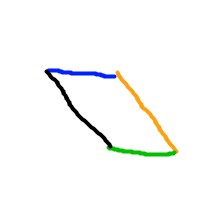
Shape: parallelogram